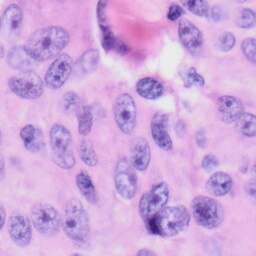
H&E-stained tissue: Skin